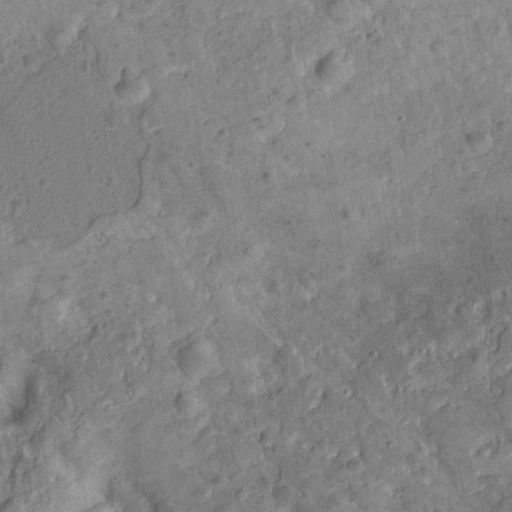
Classes present: Background, Cone